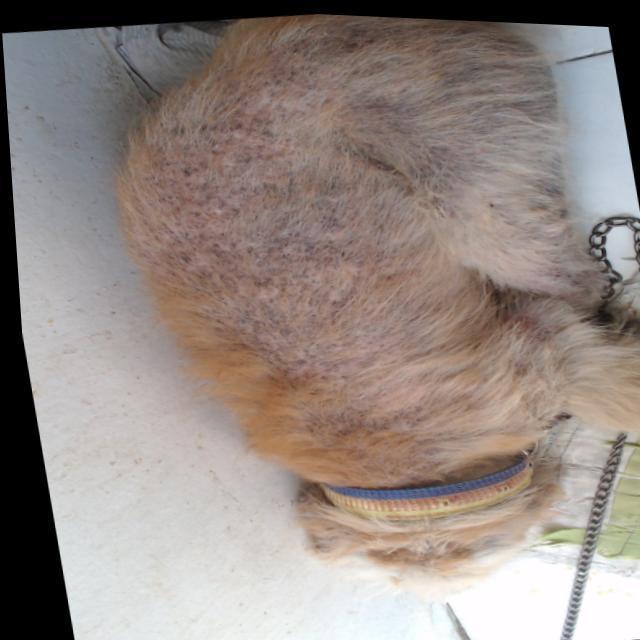
Canine demodicosis (Demodex mange) — caused by Demodex canis mites. Presents with alopecia, follicular papules, pustules, and comedones. Often localized on face and forelimbs.